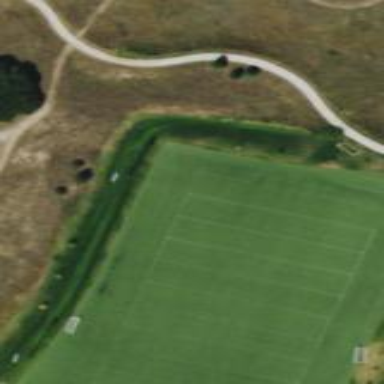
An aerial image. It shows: Recreation ground with astroturf surface.